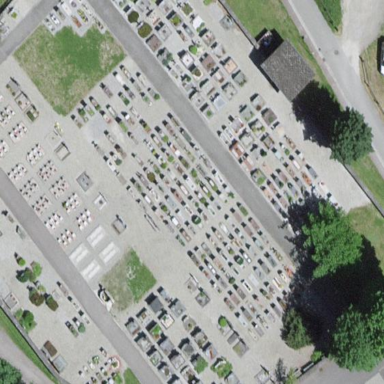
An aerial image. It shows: Cemetery.